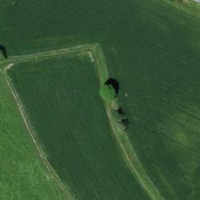
EUNIS habitat code: 25
Species observed at this site:
Corvus corone